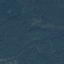
Label: Forest